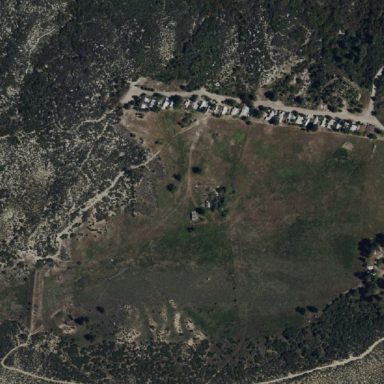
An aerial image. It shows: Residential area known as trailer park.